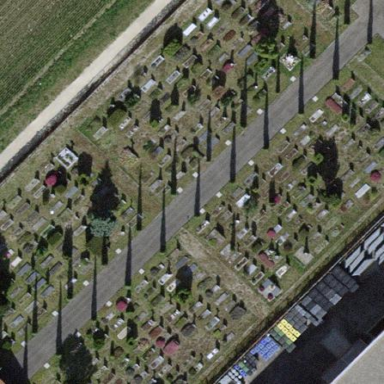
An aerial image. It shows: Cemetery.